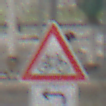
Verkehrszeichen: RadverkehrLinks
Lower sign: RichtungsangabeDurchPfeile2
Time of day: Midday
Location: Roofed (Special)
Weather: Overcast
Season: NotSpecified
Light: Natural